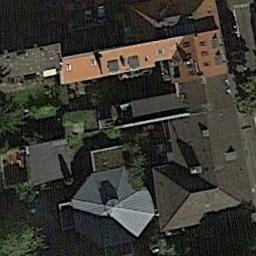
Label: church